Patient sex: F
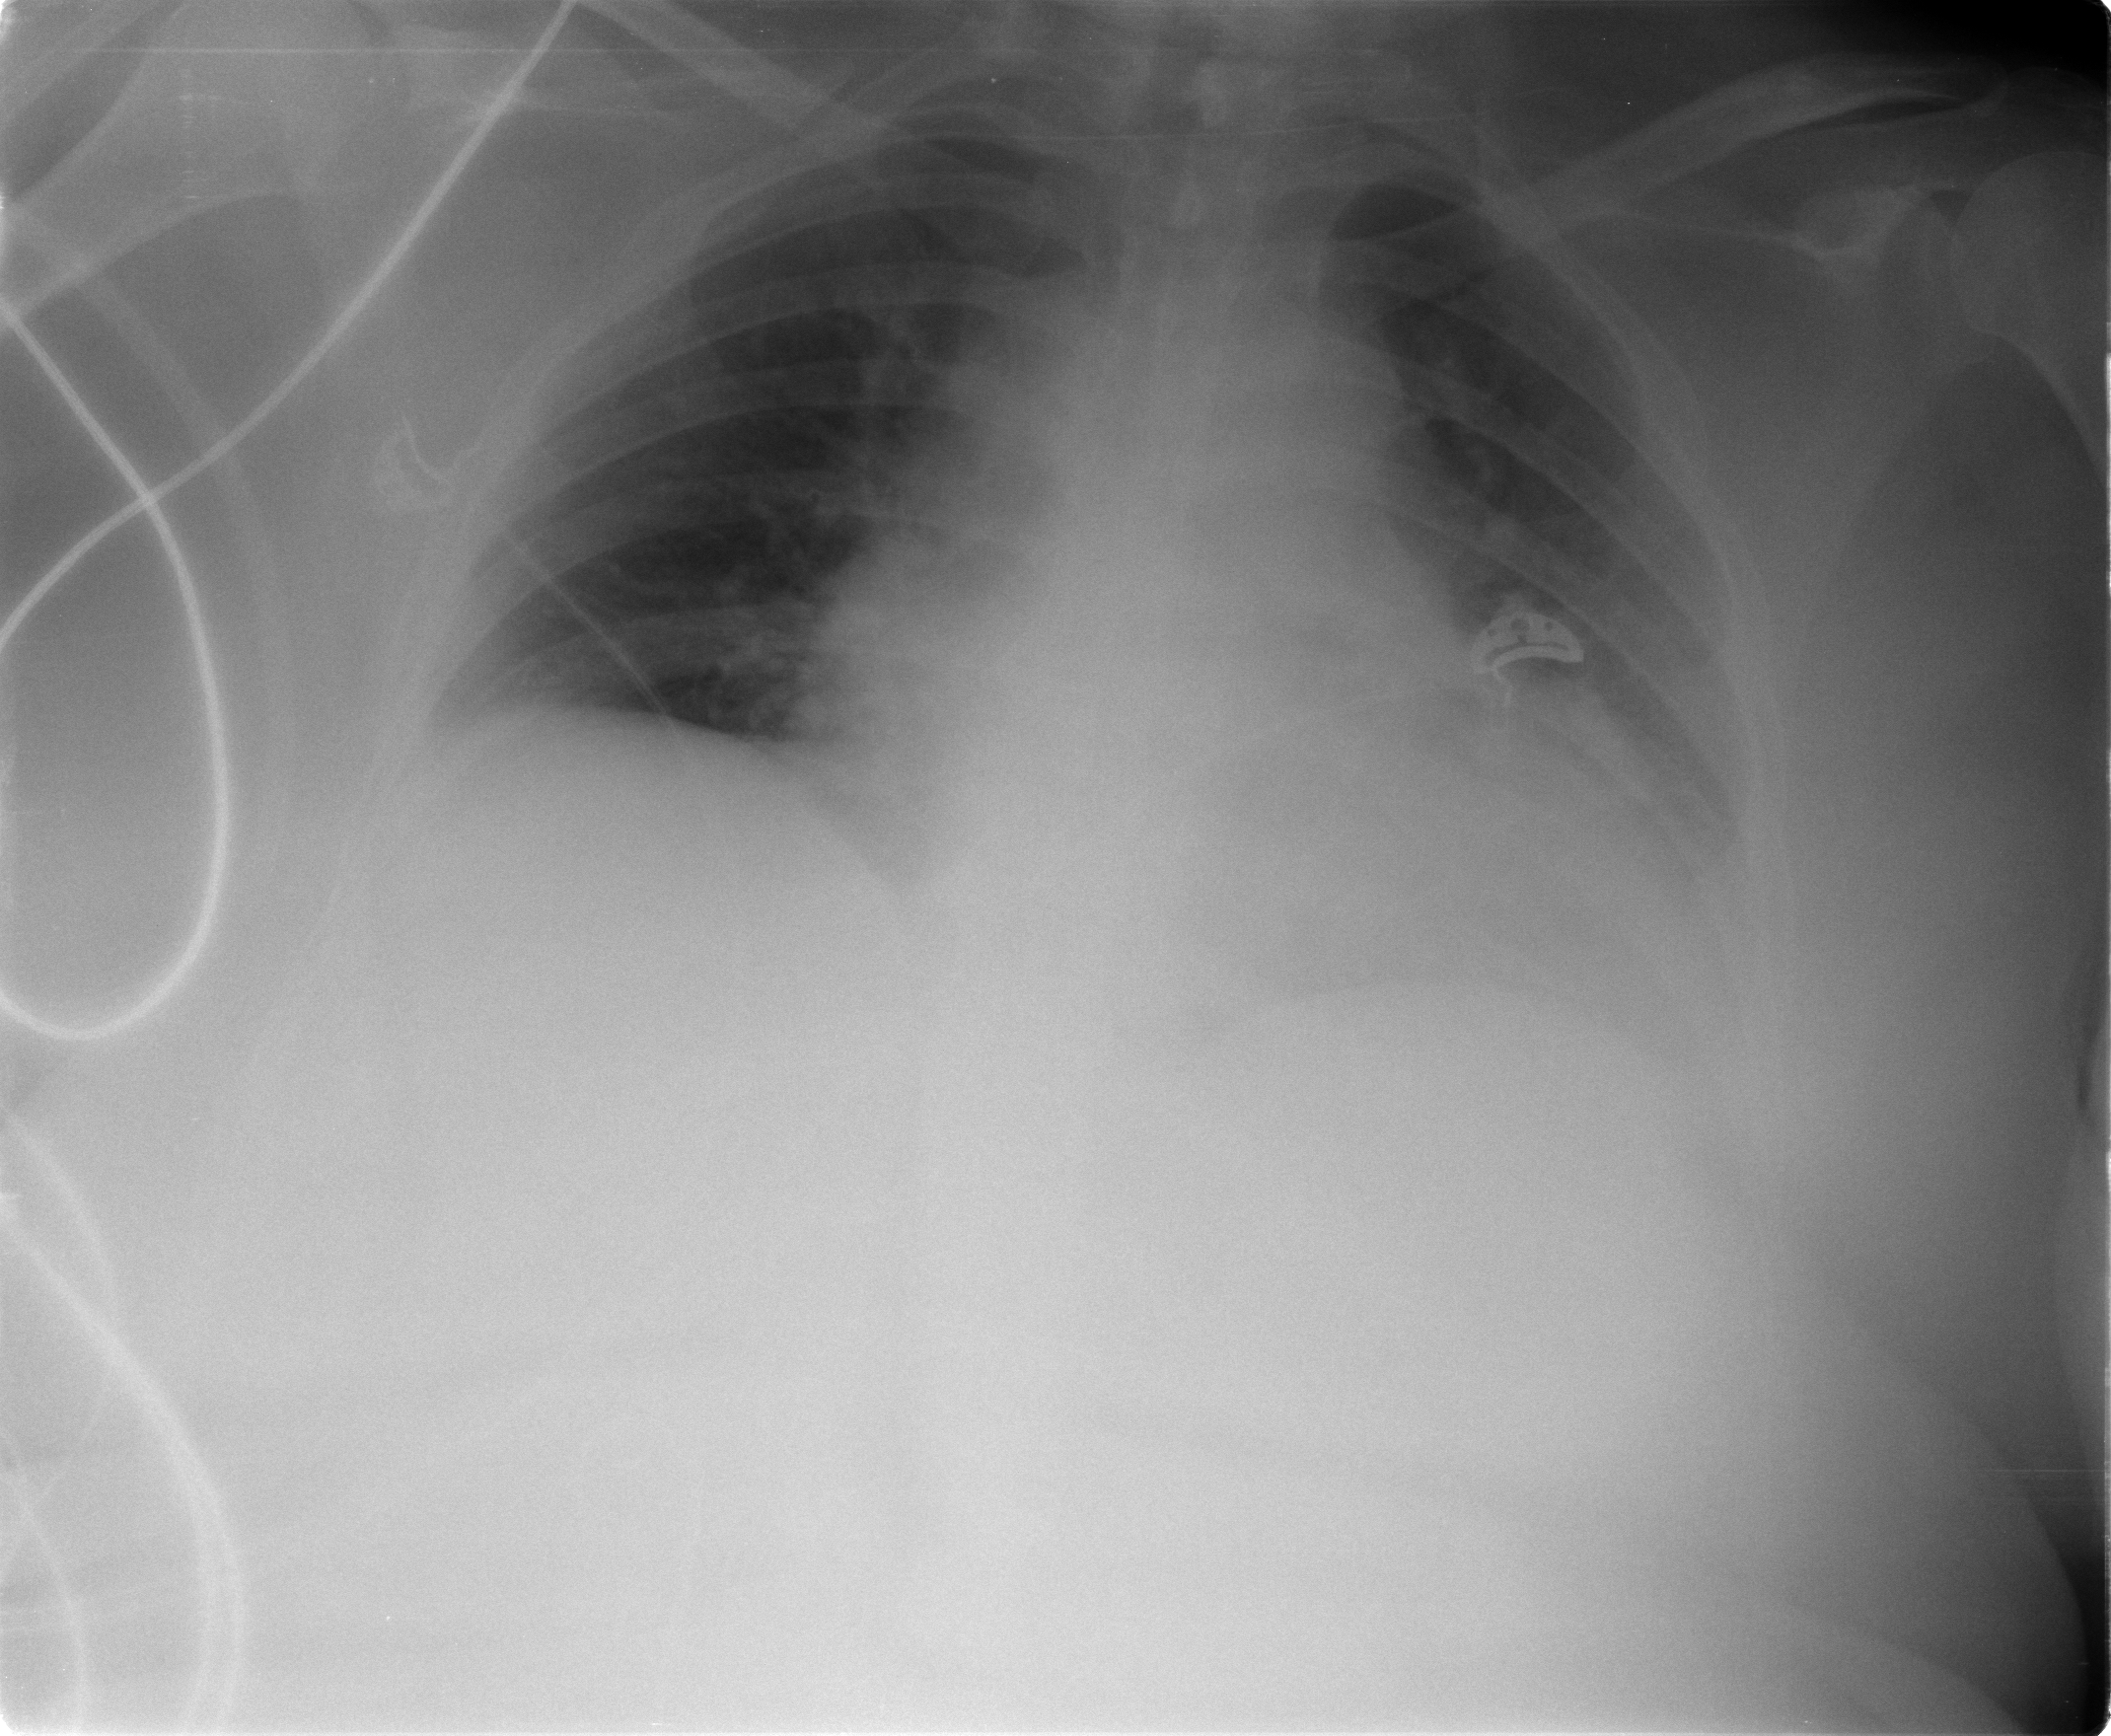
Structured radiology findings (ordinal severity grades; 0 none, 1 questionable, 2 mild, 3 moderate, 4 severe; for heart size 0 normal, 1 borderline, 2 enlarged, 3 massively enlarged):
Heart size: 0
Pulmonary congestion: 0
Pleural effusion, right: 0
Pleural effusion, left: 2
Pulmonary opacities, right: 0
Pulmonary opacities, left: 0
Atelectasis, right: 0
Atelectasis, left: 2